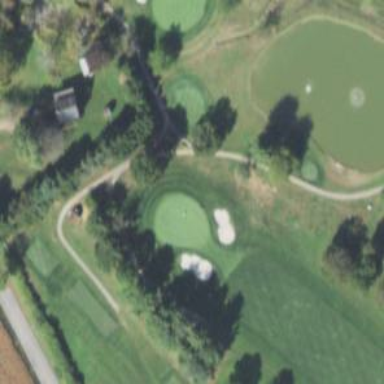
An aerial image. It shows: Path used for both walking and golf.